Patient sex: M
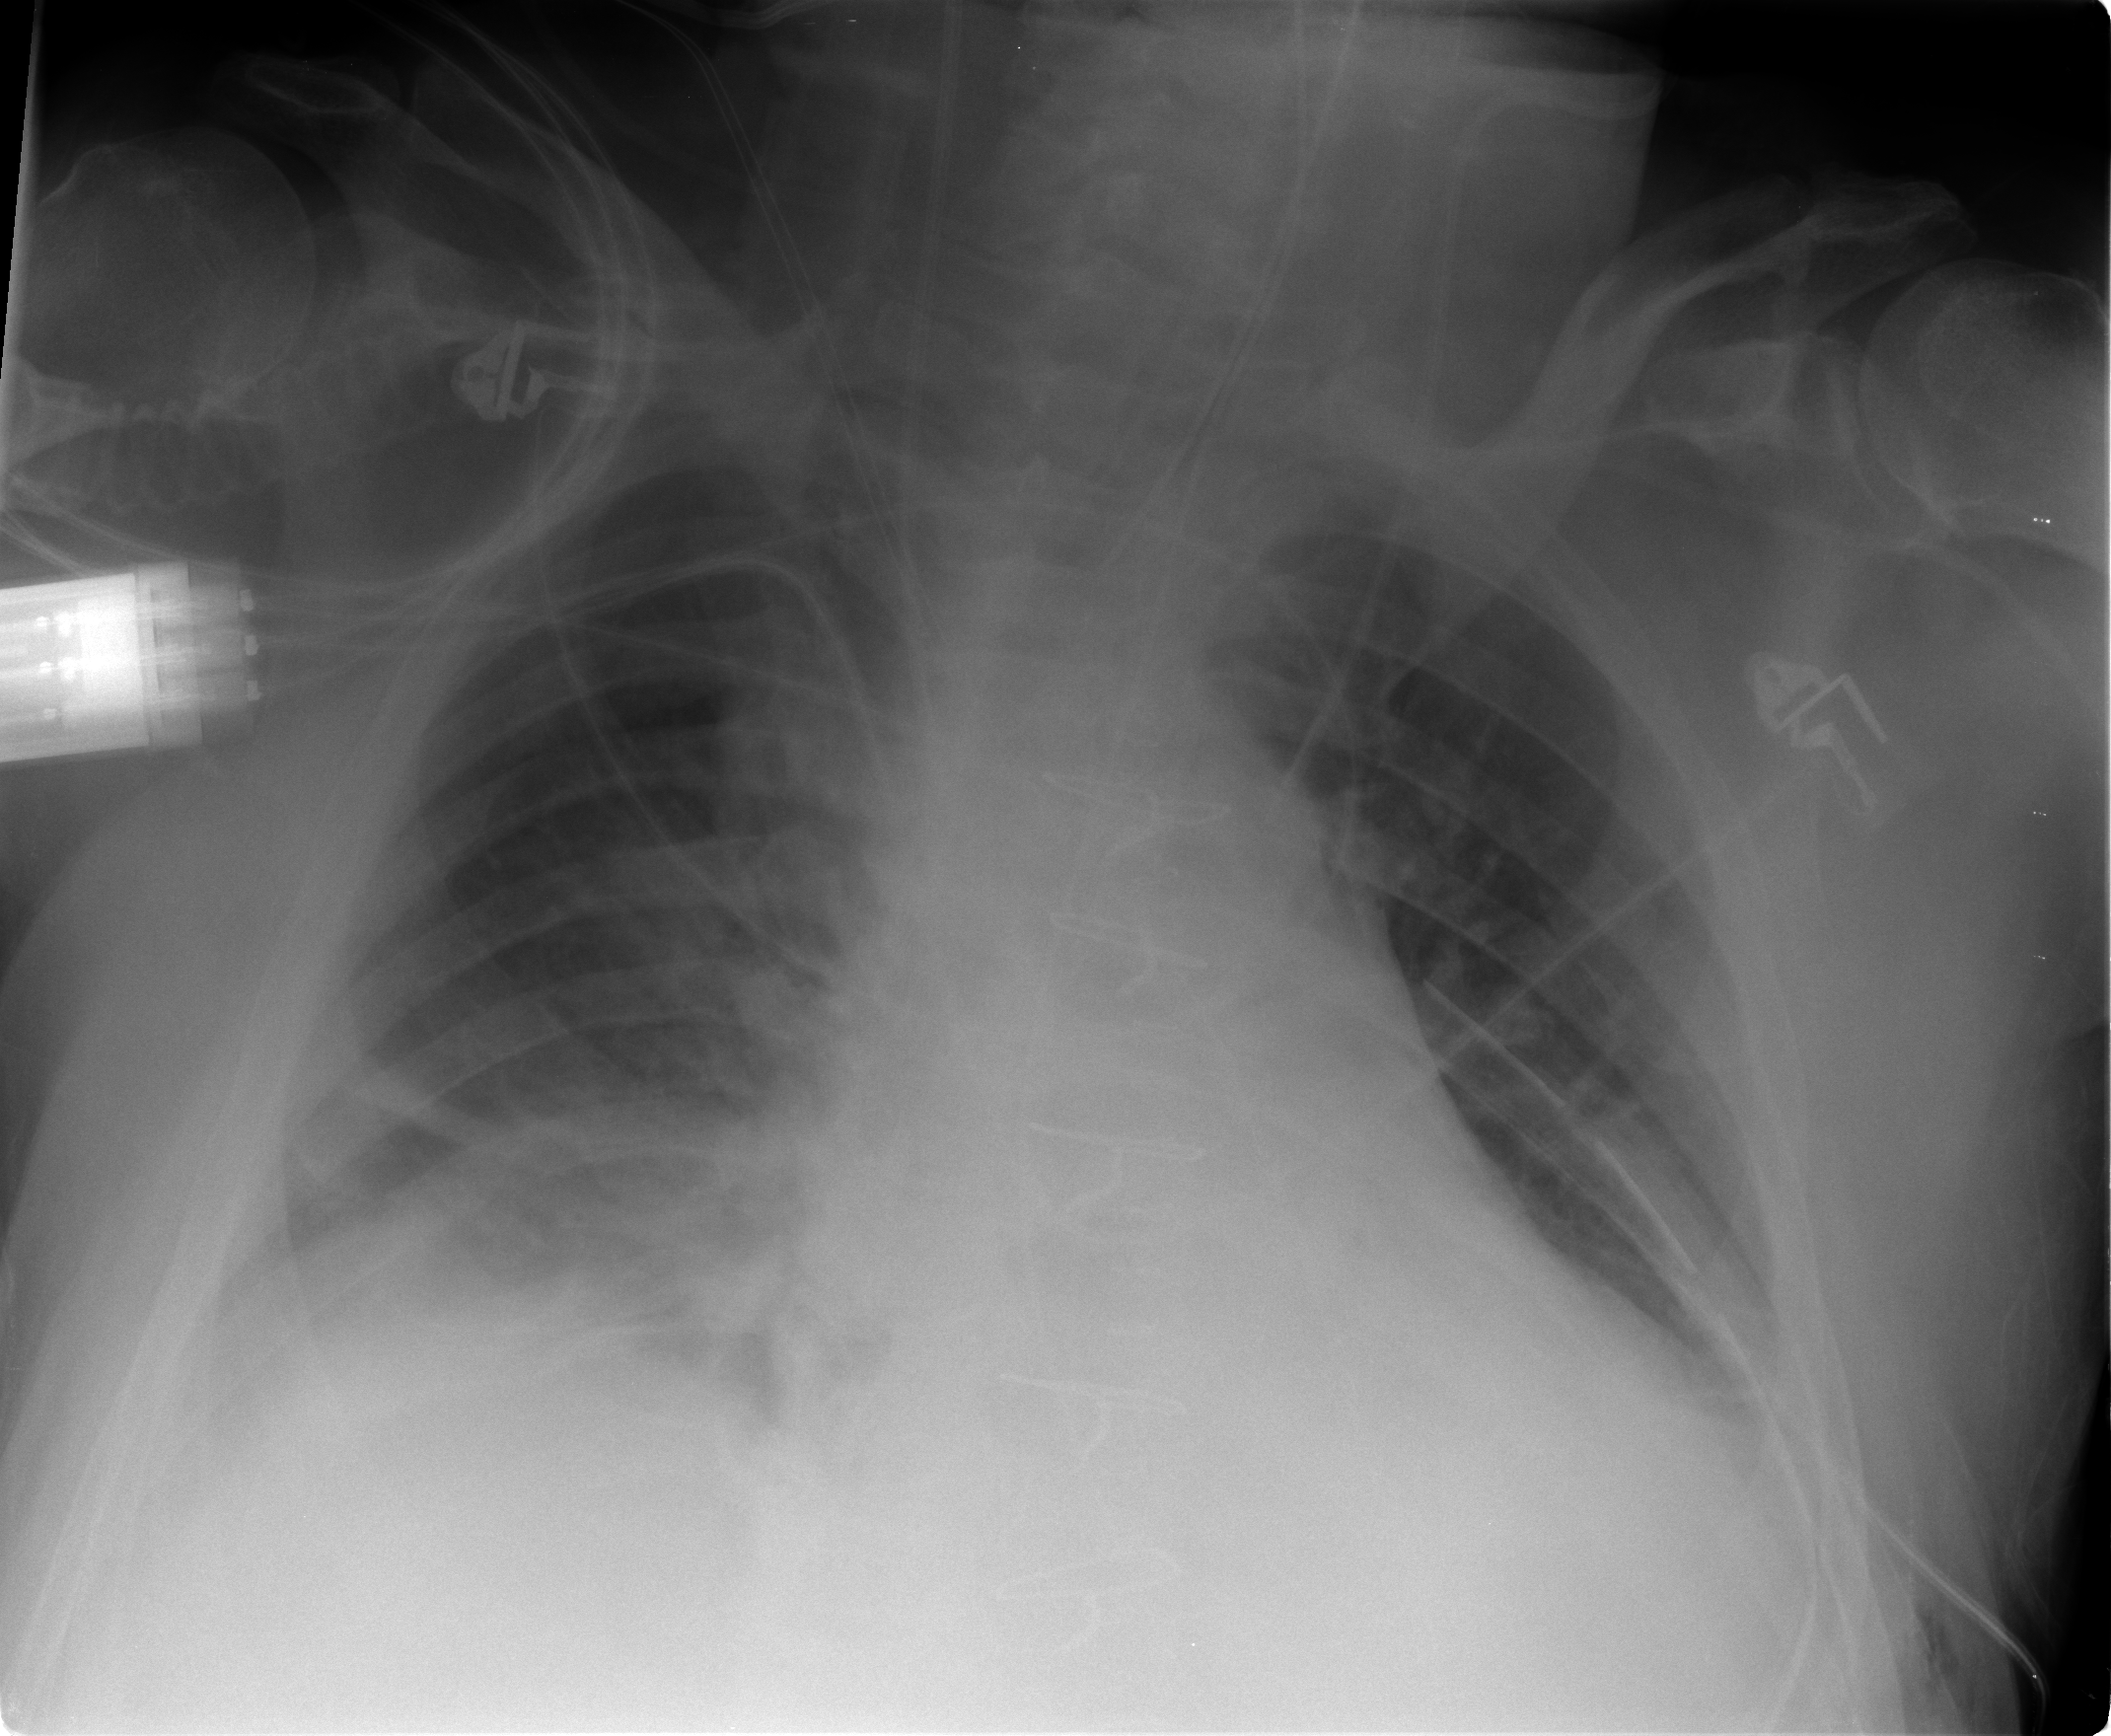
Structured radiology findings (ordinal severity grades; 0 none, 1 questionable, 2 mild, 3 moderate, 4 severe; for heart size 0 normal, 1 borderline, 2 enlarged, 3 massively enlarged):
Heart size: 2
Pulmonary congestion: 2
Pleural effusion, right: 2
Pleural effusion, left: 1
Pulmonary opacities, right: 2
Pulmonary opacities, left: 1
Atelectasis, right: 3
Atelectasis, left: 3